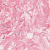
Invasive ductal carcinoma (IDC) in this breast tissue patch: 0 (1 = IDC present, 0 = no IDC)